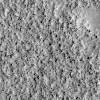
Atmospheric dust classification: not_dusty